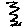
Label: zigzag